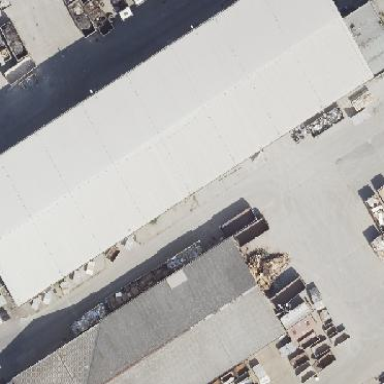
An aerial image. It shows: Commercial building with gabled roof.